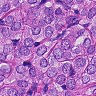
Metastatic tissue present: yes